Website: home-depot
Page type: billing-address
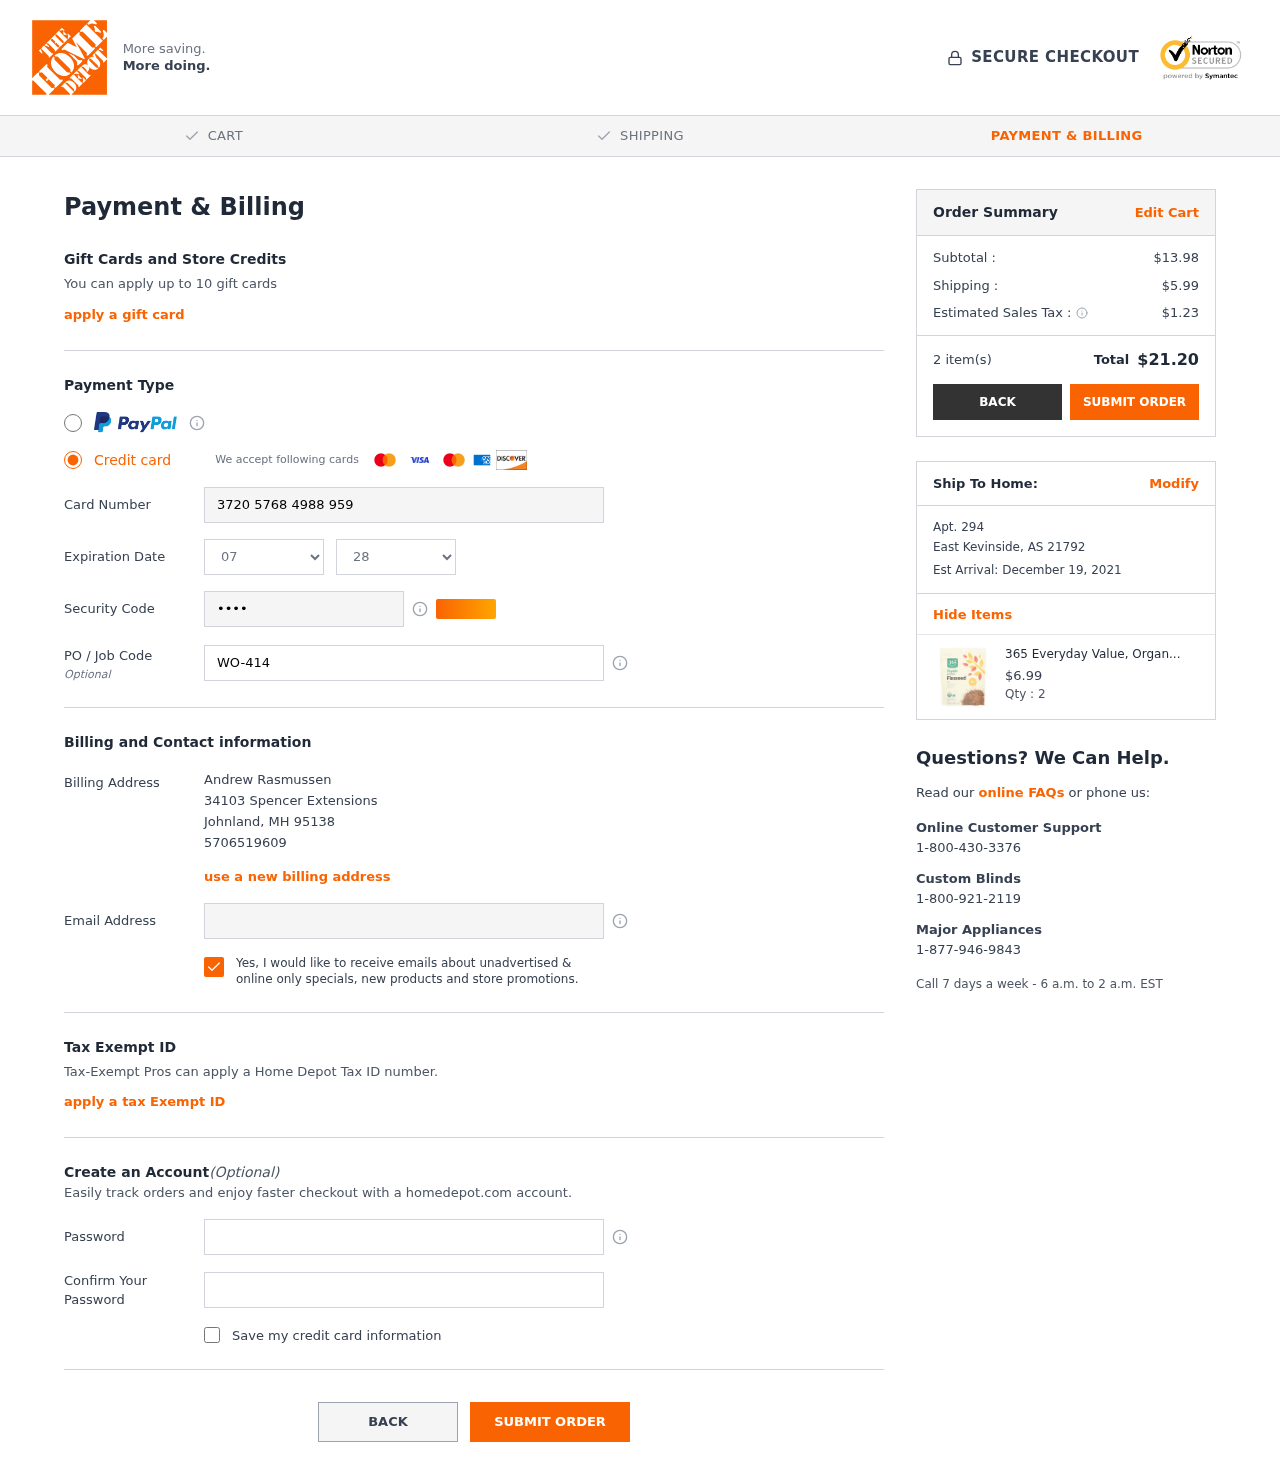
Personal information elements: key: PII_CARD_CVV
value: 2241
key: PII_CARD_EXPIRY_MONTH
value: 07
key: PII_CARD_EXPIRY_YEAR
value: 28
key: PII_CARD_NUMBER
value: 3720 5768 4988 959
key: PII_CITY
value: Johnland
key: PII_CITY2
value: East Kevinside
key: PII_EMAIL
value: andrew.rasmussen@yahoo.com
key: PII_FULLNAME
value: Andrew Rasmussen
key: PII_JOB_CODE
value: WO-414194
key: PII_PHONE
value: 5706519609
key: PII_POSTCODE
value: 95138
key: PII_POSTCODE2
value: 21792
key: PII_STATE_ABBR
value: MH
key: PII_STATE_ABBR2
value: AS
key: PII_STREET
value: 34103 Spencer Extensions
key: PII_STREET2
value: Apt. 294
Product elements: key: PRODUCT1_NAME
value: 365 Everyday Value, Organic Ground Flaxseed, 14 oz
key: PRODUCT1_PRICE
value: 6.99
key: PRODUCT1_QUANTITY
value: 2
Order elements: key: ORDER_SUBTOTAL
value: $13.98
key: ORDER_SHIPPING_COST
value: $5.99
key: ORDER_TAX
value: $1.23
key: ORDER_NUM_ITEMS
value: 2 item(s)
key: ORDER_TOTAL
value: $21.20
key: ORDER_DELIVERY_DATE
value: Est Arrival: December 19, 2021